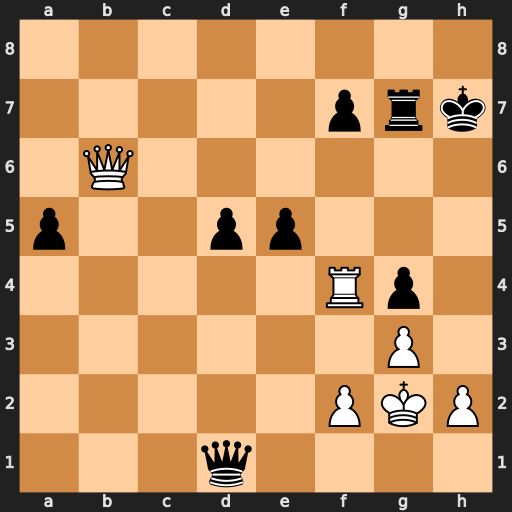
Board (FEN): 8/5prk/1Q6/p2pp3/5Rp1/6P1/5PKP/3q4
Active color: w
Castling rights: -
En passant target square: -
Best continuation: Rf5 Qf3+ Rxf3